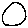
Label: circle